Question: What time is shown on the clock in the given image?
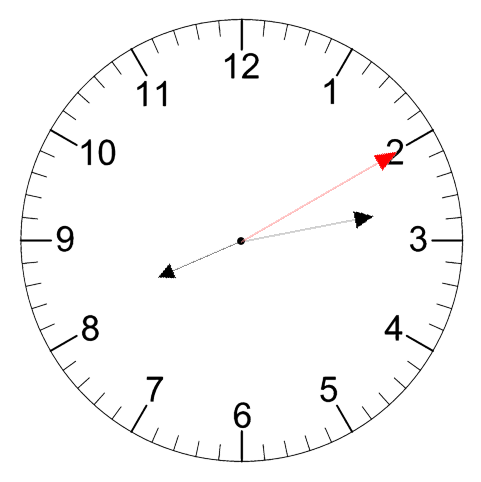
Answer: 08:13:10